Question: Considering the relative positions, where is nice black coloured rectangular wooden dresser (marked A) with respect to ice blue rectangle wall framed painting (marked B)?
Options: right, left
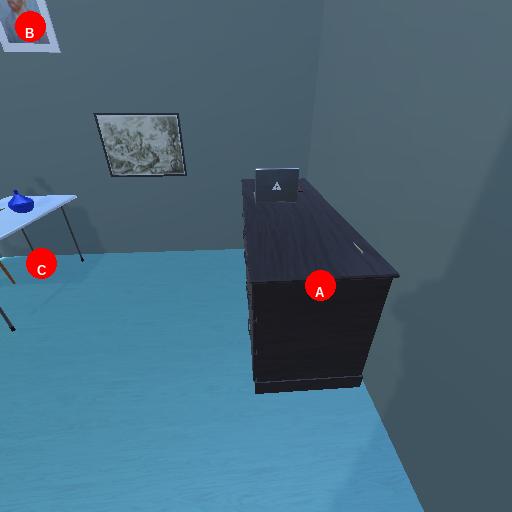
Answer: right